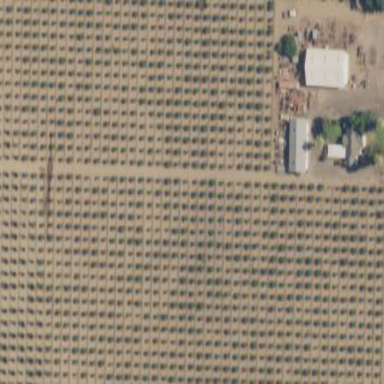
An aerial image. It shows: Orchard filled with pomegranate trees.